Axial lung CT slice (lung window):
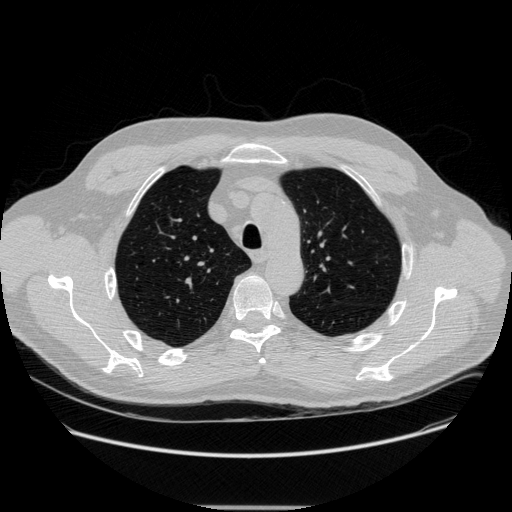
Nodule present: no